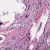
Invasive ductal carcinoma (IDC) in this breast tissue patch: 0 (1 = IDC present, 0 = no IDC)